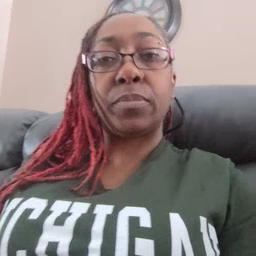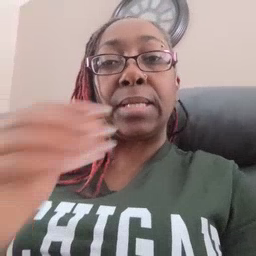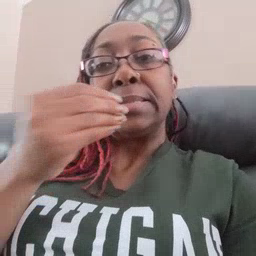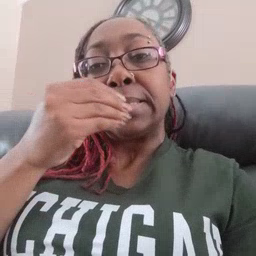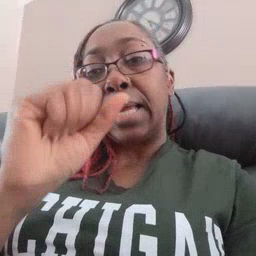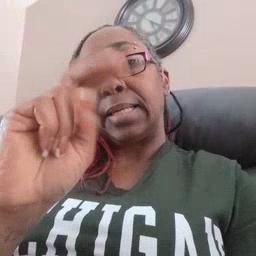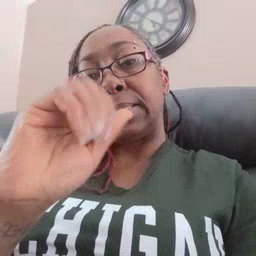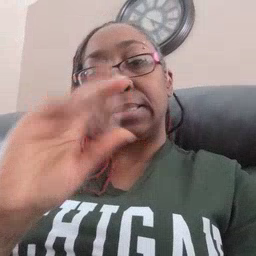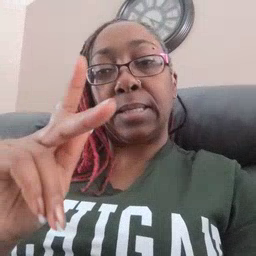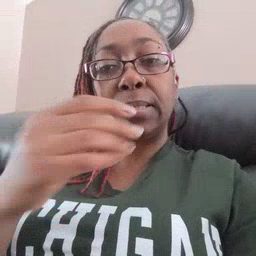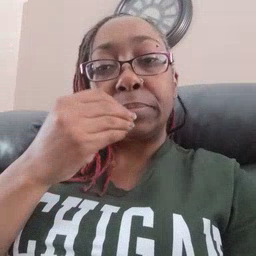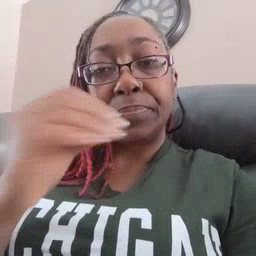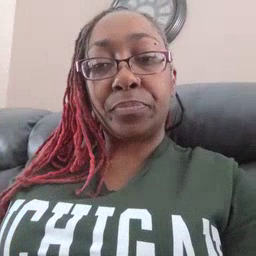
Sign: snack